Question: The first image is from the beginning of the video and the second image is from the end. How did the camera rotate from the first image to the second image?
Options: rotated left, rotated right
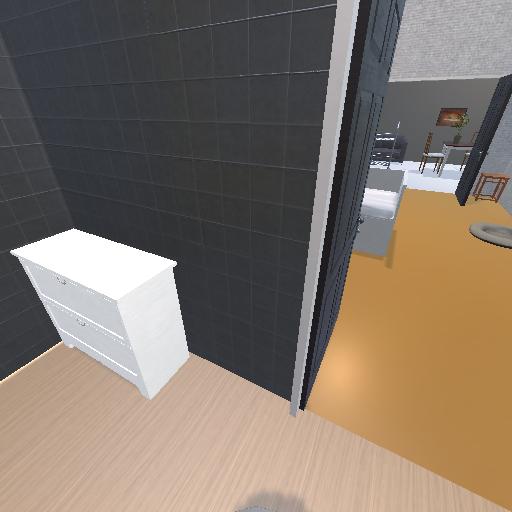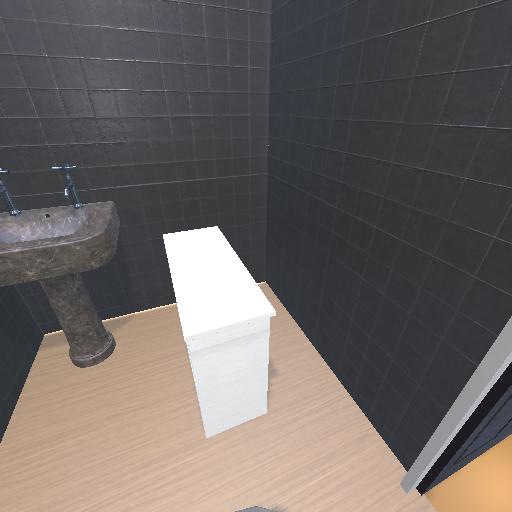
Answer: rotated left